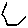
Label: hexagon